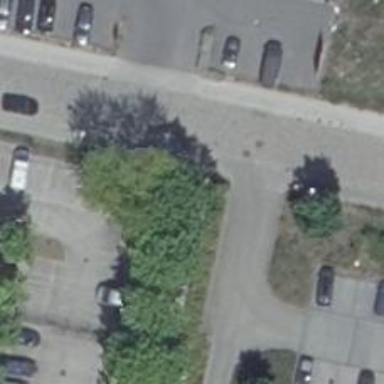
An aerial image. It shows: Asphalt parking surface with parking entrance.